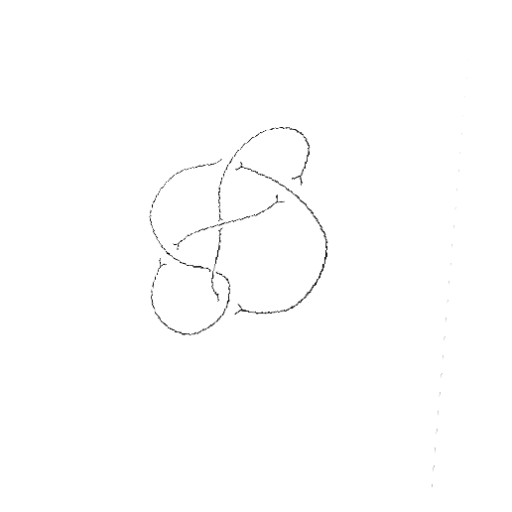
Crossing number: 6